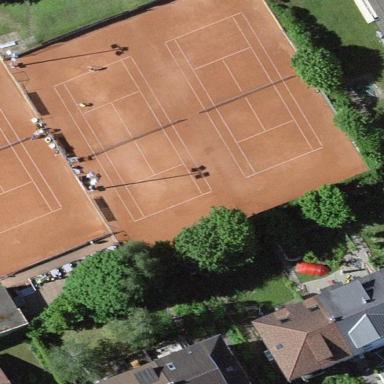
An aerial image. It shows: Sandy tennis court on pitch designated for leisure land.